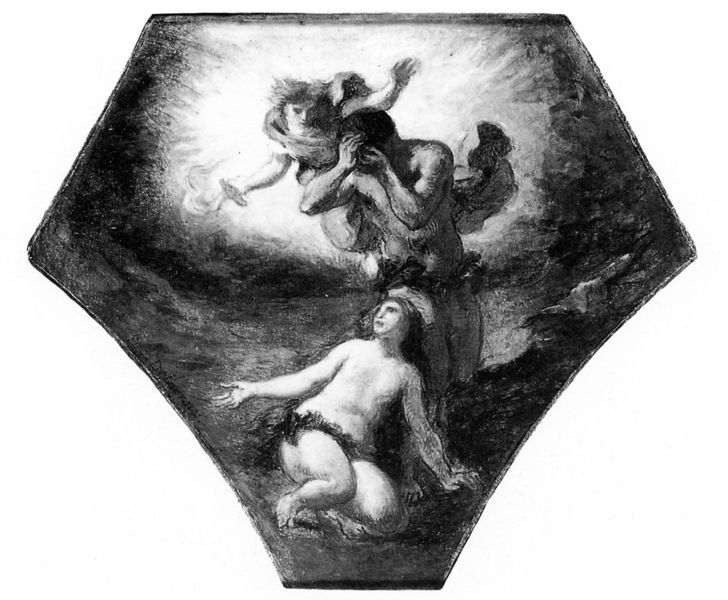
Titel: Adam und Eva, Entwurf
Künstler: Eugène Delacroix
Schlagwörter: dunkel, gemälde, himmel, lendenschurz, mann, nackt, schatten, weiß, ausschnitt, frau, grau, licht, nacht, schwarz, zeichnung, arme, gesicht, trauer, hände, decke, krone, engel, wandmalerei, scham, adam, eva, schwert, bleistift, verzweiflung, sündenfall, religiös, heilig, vertreibung, erzengel, zorn, unschuld, liebesspiel, schwarz weißß, 1680, verzeiflung, adam eva engel schwert